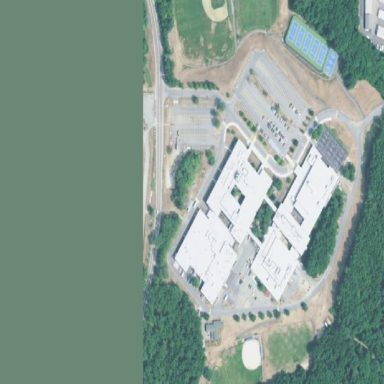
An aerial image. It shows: School.